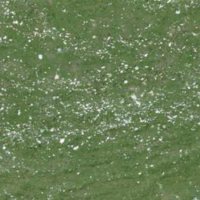
EUNIS habitat code: 26
Species observed at this site:
Agriades glandon